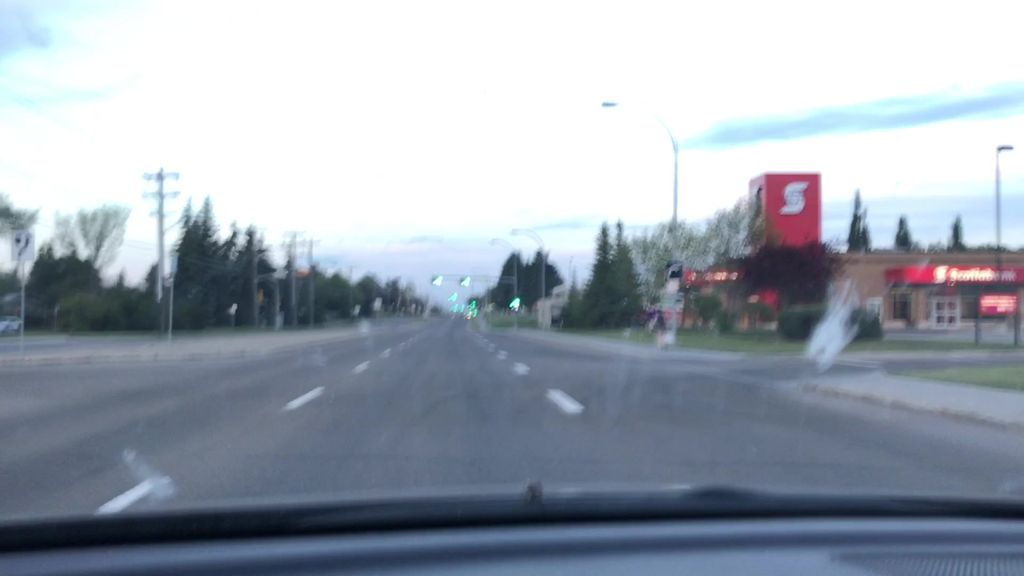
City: edmonton